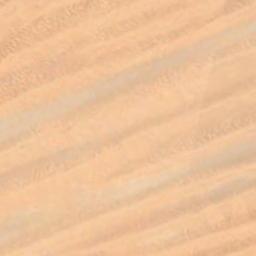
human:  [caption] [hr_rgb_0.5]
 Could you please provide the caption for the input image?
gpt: There is no living creature in the desert .

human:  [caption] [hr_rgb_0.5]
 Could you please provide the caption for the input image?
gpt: There are deep ravines in this desert .

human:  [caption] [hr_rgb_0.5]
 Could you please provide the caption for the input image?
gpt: The desert has yellow sand and some sand ripples and the desert terrain is flat .

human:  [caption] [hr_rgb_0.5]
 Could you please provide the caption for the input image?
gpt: This is a strip of ginger desert .

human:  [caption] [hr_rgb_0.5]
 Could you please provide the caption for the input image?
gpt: A yellow desert with some weathered stripes .